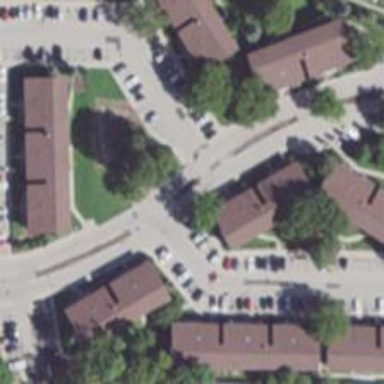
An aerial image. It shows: Residential area with apartments.